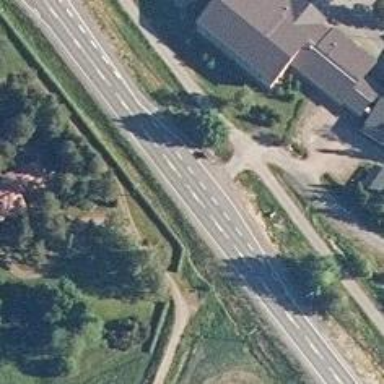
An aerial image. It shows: Asphalt road classified as trunk highway.